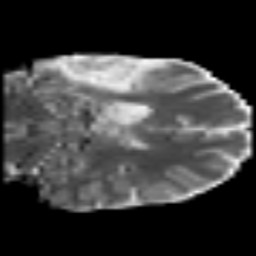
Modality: MD
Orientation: coronal
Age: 43
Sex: male
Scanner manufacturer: siemens
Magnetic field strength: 3 T
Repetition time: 6.1 s
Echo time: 0.101 s